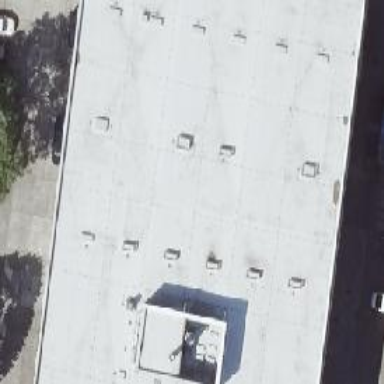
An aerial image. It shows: Flat-roofed commercial building.